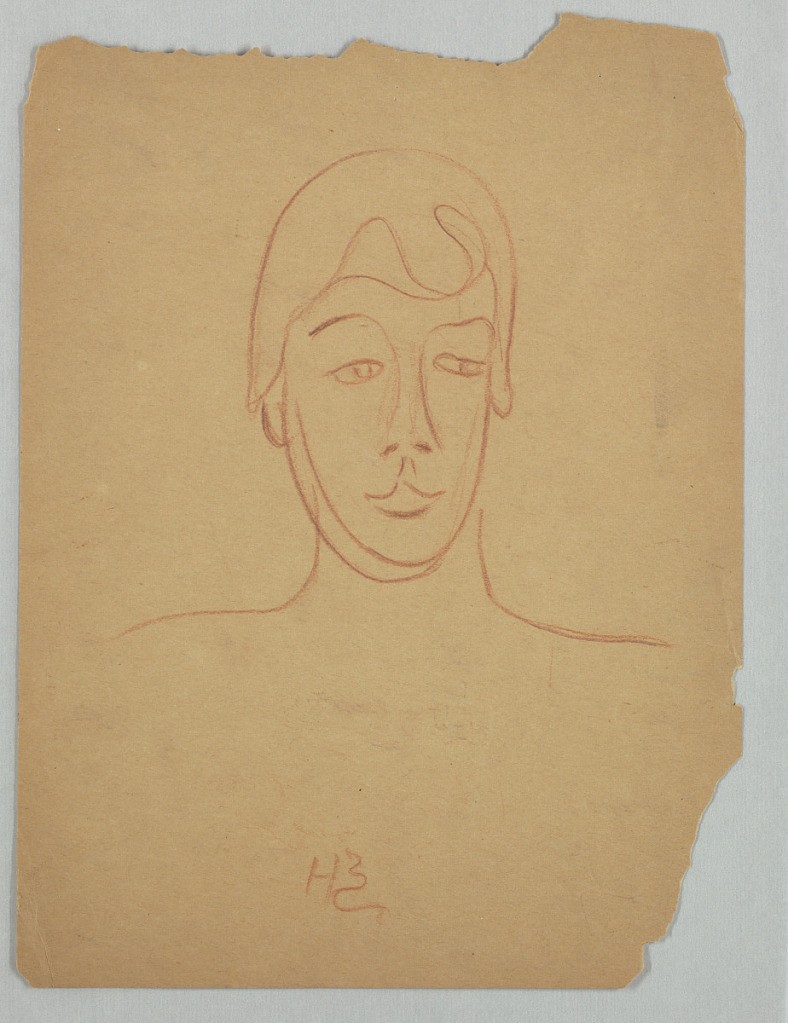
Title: Study for portrait, Bell Tilghman
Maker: Harriet Blackstone, American, 1864–1939
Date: ca. 1920
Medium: Red pastel crayon on paper
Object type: Drawing
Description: Sketch of a female figure.